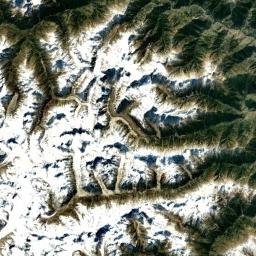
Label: snowberg